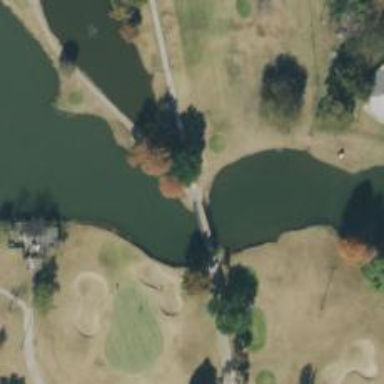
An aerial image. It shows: Path bridge on golf course.